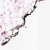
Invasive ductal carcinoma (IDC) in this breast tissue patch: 0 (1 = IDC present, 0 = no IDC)